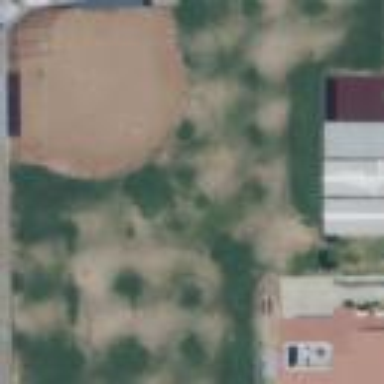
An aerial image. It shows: Baseball or softball pitch for leisure land sports.